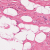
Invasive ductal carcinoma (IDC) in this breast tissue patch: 0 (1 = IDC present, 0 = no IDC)